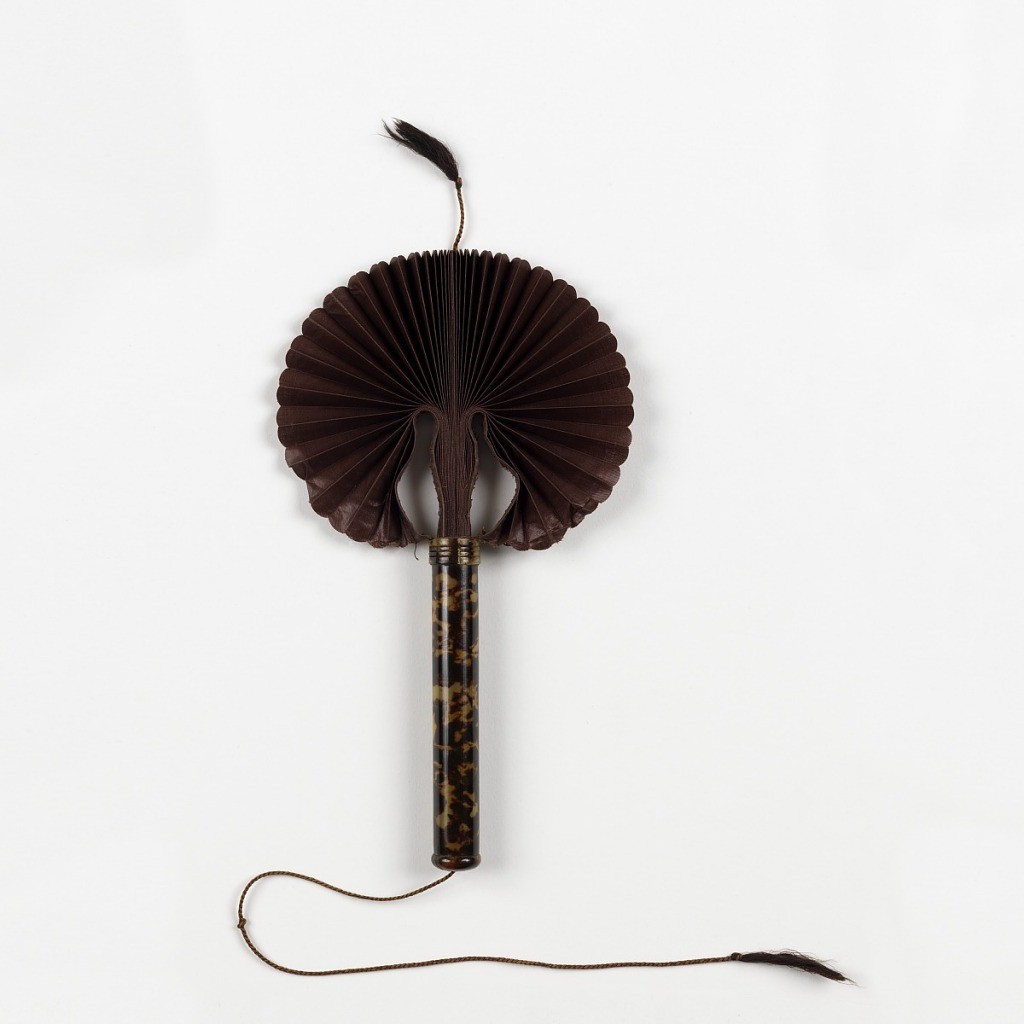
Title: Pleated cockade fan
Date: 1870–90
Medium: Glazed cotton leaf, tortoise shell handle, silk cord
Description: Pleated cockade fan. Leaf of glazed cotton with silk cords attached--one to the upper center of leaf and the other to the lower center through a hole in the  tortoiseshell tube.  Pulling the cord at the bottom of the tube retracts the telescoping cockade fan into its cylindrical handle. The leaf, when pulled upward, has a circular or "flabellum" form.